Aerial crown-view tile of a tropical tree (Barro Colorado Island, Panama), acquired 20241112:
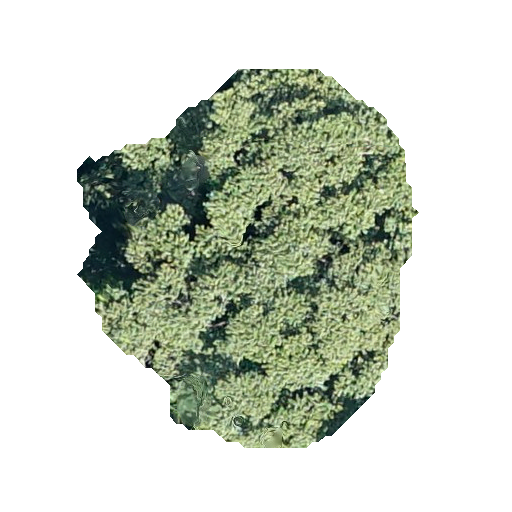
Species: Luehea seemannii
GBIF accepted scientific name: Luehea seemannii
Crown area: 146.126 m²